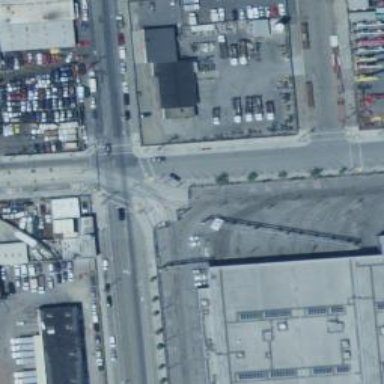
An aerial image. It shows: Light rail yard with electrified contact lines.